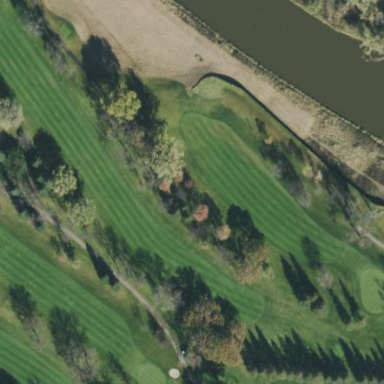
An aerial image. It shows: Scenic golf fairway.